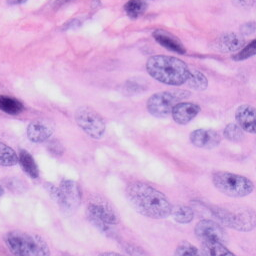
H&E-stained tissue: Skin